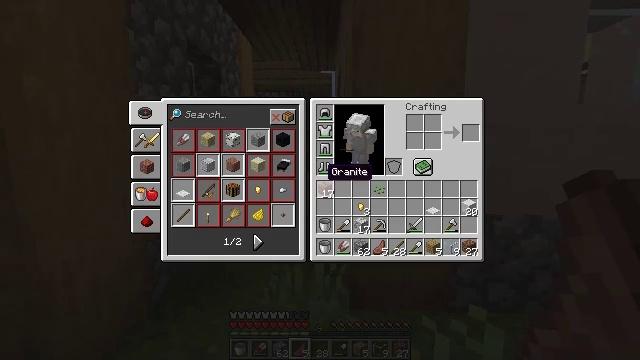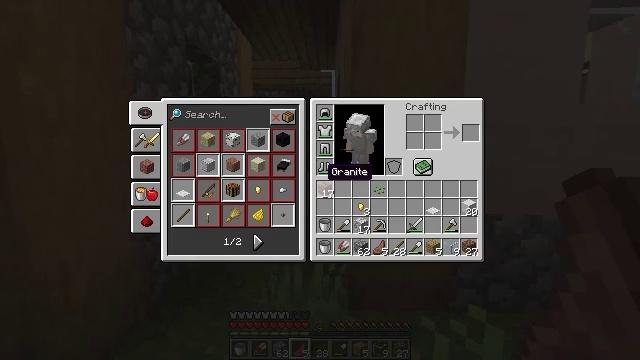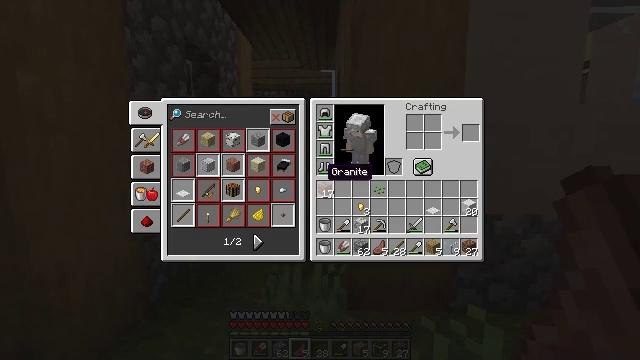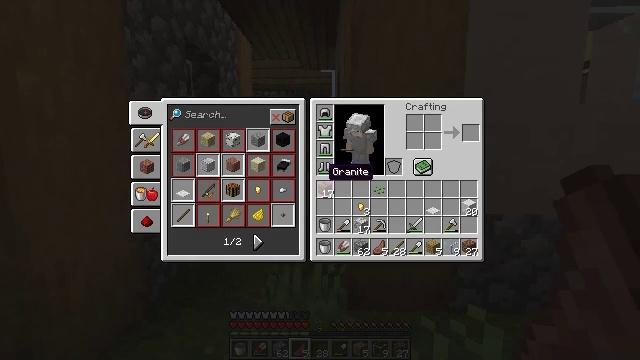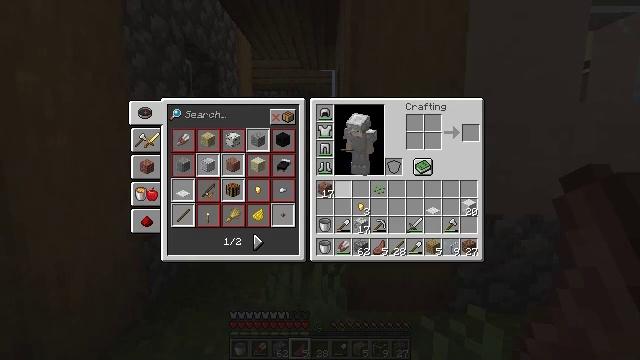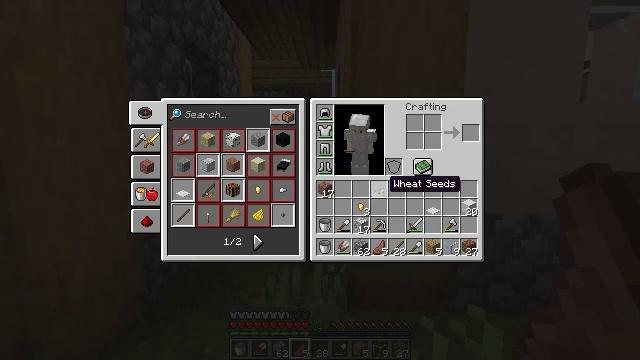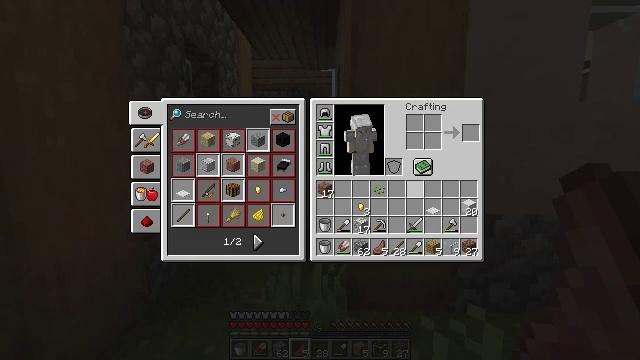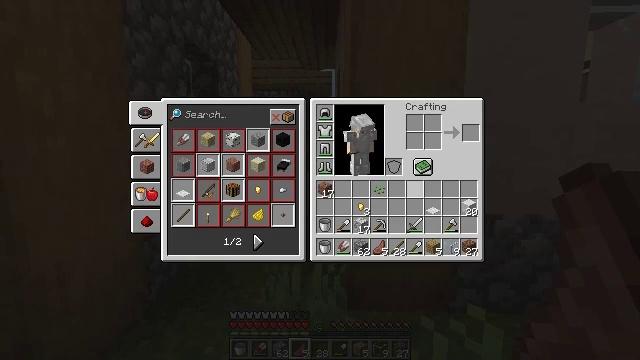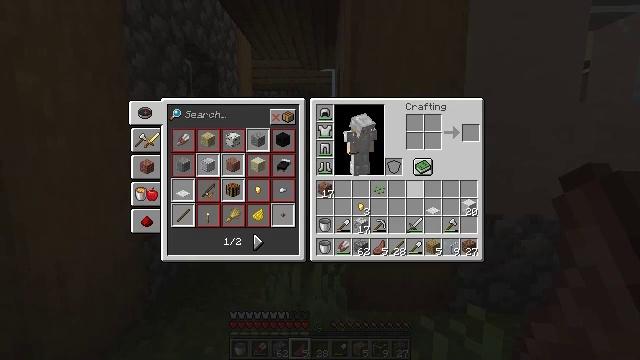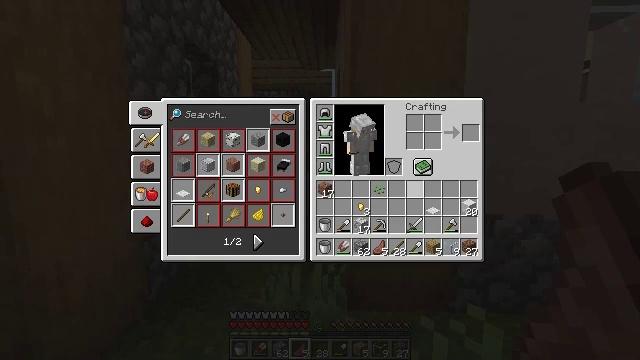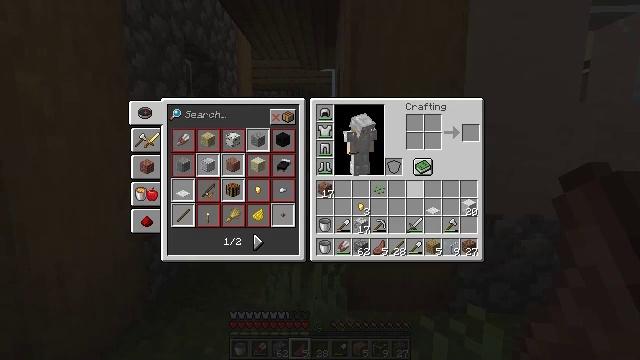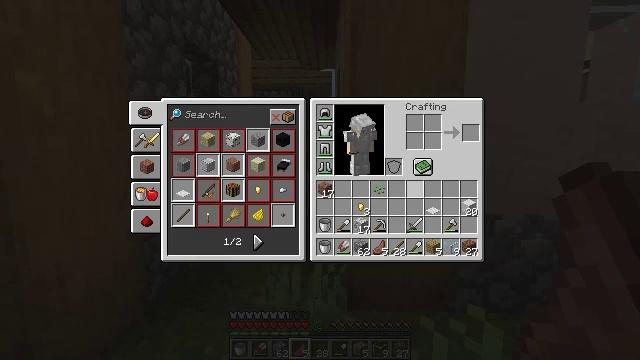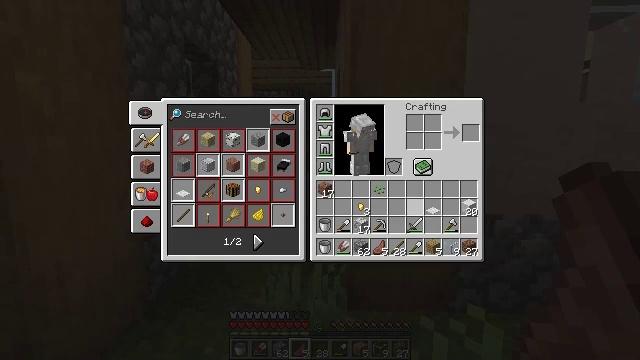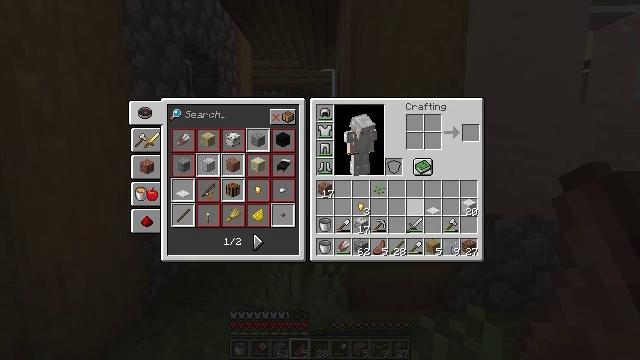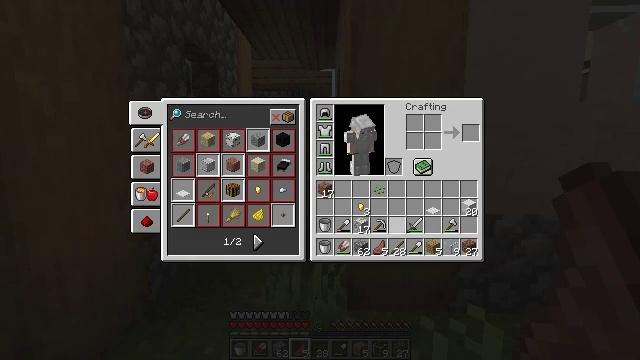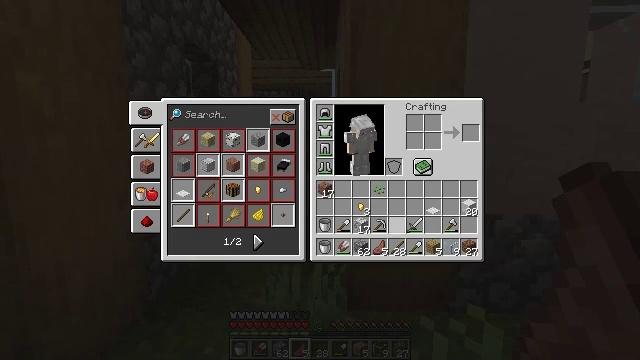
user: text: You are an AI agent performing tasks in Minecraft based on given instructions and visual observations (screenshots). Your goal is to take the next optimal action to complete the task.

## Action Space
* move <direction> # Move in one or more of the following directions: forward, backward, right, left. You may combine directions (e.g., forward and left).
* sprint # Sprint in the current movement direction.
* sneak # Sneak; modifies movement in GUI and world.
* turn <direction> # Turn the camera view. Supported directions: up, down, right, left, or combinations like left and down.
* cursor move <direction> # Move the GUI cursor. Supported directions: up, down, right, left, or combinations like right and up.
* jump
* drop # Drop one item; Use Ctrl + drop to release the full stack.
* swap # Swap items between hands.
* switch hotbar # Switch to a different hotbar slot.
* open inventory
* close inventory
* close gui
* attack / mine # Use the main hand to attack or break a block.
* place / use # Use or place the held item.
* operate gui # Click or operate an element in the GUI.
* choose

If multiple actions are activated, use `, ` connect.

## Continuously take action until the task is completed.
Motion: motion action
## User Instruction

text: Collect the yellow bed from its place.
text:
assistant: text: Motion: open inventory
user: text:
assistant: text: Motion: no_op
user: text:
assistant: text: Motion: no_op
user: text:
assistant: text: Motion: turn right
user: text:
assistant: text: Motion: turn right and down
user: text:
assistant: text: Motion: turn right
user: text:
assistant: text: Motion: turn right
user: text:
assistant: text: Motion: no_op
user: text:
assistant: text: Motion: no_op
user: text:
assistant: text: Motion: no_op
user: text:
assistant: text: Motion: no_op
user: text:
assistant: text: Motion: turn left and down
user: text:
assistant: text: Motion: turn down
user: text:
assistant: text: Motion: turn down
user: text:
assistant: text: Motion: no_op
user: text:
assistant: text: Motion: no_op
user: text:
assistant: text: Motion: turn right
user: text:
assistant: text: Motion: no_op
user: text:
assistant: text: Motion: no_op
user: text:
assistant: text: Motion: no_op
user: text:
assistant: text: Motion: no_op
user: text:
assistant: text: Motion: no_op
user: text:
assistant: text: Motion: no_op
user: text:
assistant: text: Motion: no_op
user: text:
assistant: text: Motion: turn right
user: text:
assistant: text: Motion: turn right and up
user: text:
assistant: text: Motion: no_op
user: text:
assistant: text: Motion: no_op
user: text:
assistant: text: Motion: no_op
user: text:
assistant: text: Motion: no_op